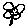
Label: flower